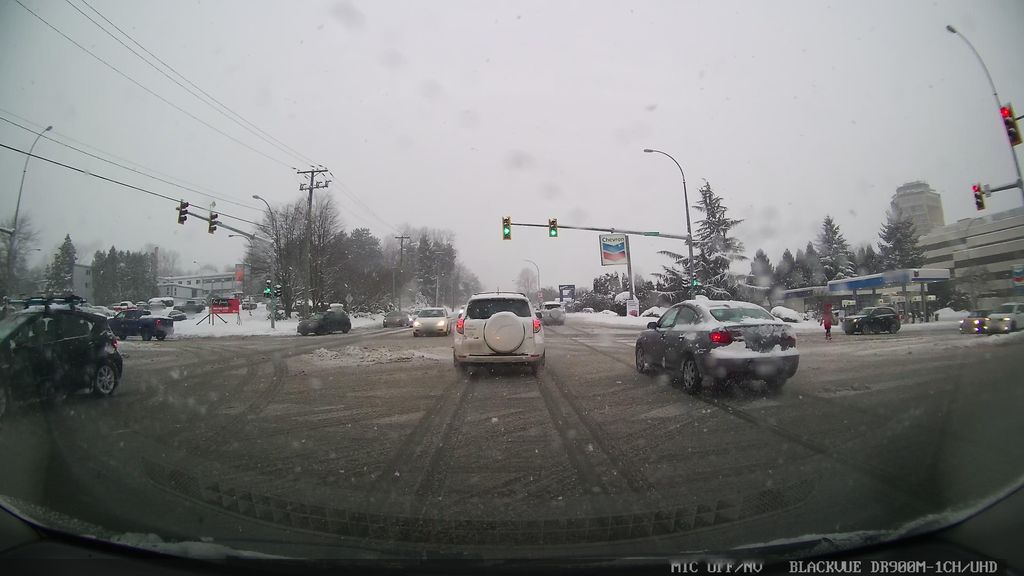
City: vancouver